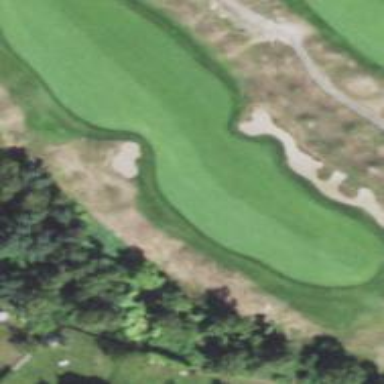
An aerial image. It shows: Sand bunker on golf course.